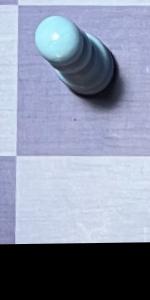
Label: Empty